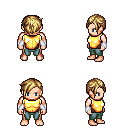
a pixel art fantasy rpg character, male body template, human, light skin, gold chest armor, teal pants, blonde pixie cut hairstyle, white cloth bracers, four views (front, back, left, right), 2x2 character sprite sheet, small pixel art, hard edges, no anti-aliasing